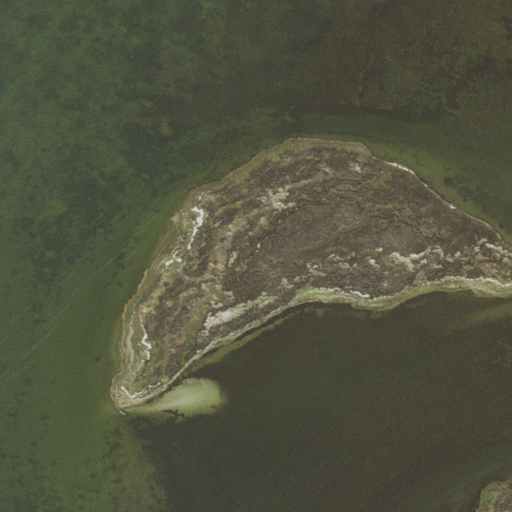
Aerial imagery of island in North Carolina named No Ache Island containing open water, herbaceous wetlands, barren land, and woody wetlands